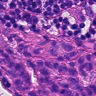
Metastatic tissue present: yes